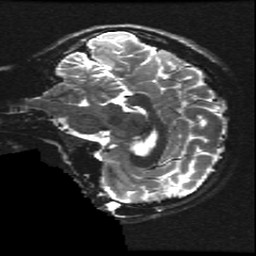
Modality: T2w
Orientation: sagittal
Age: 16
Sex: female
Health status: ill
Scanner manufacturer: ge
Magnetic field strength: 3 T
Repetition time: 7.5 s
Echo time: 0.1015 s